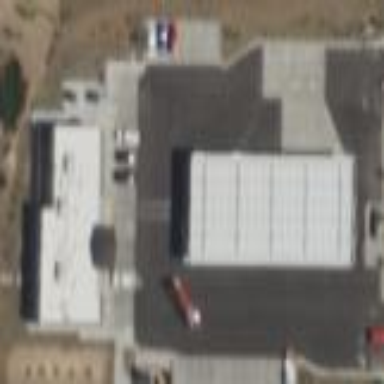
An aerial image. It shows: Retail facility offering gasoline as fuel.